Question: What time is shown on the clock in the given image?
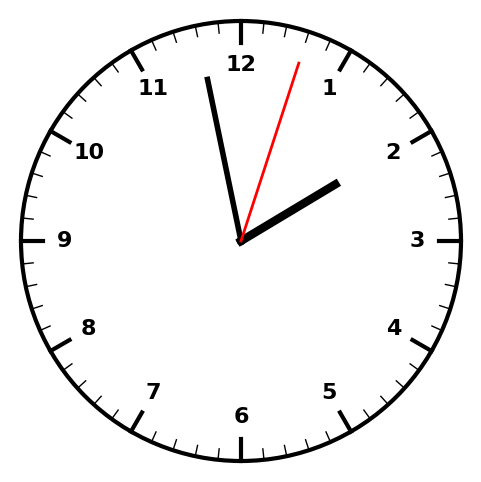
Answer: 01:58:03